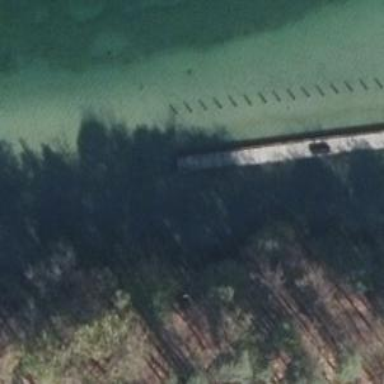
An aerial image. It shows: Man-made pier.